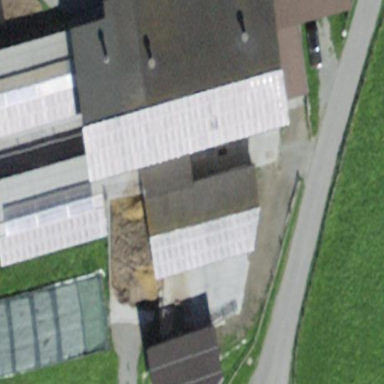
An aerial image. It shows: Farmyard area.